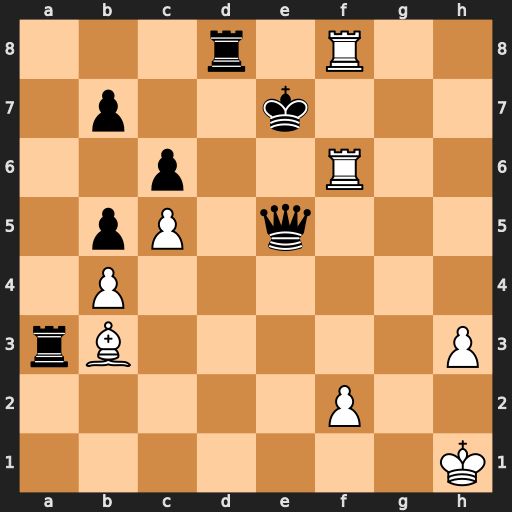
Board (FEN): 3r1R2/1p2k3/2p2R2/1pP1q3/1P6/rB5P/5P2/7K
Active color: w
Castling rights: -
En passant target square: -
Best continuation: R6f7#